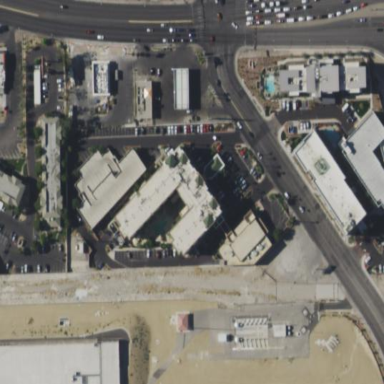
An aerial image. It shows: Hotel building.